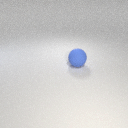
large blue rubber sphere